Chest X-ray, AP view. Patient: 81 years old, sex M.
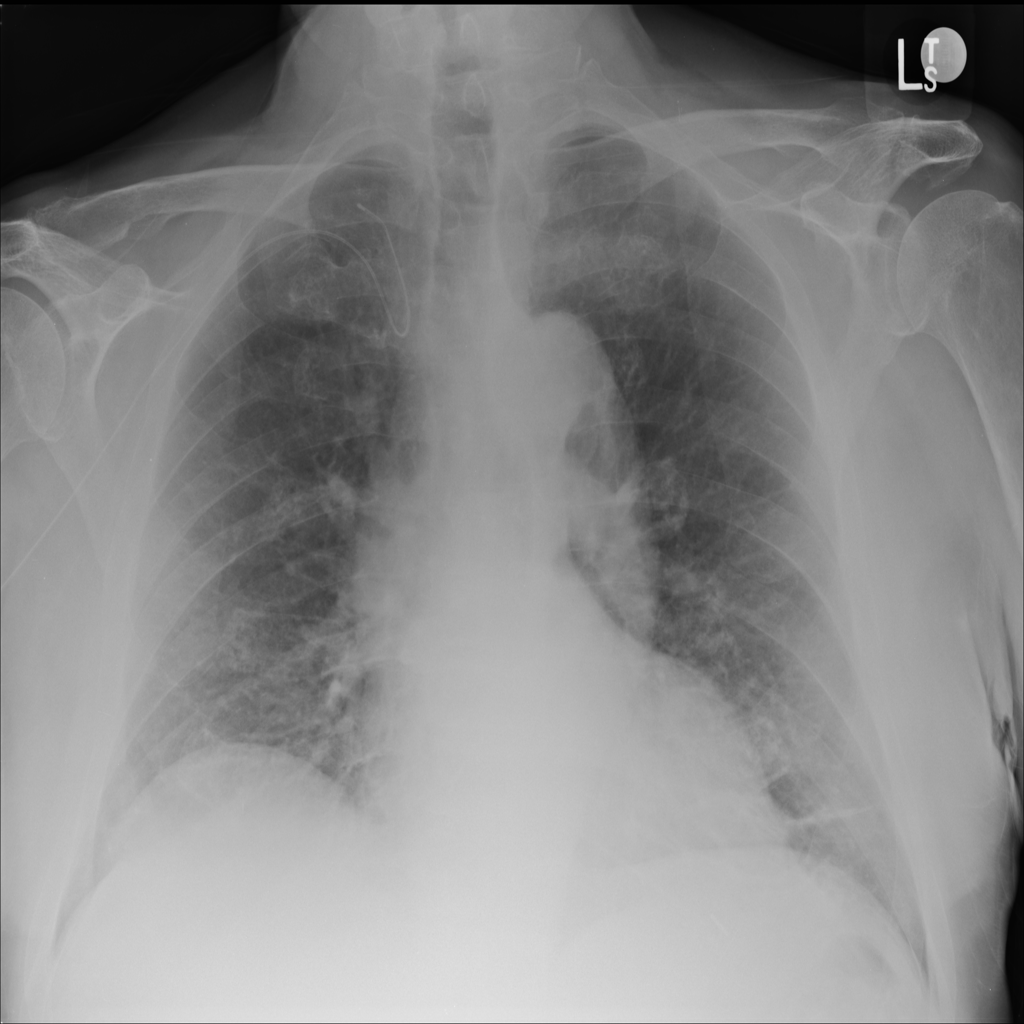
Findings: No Finding